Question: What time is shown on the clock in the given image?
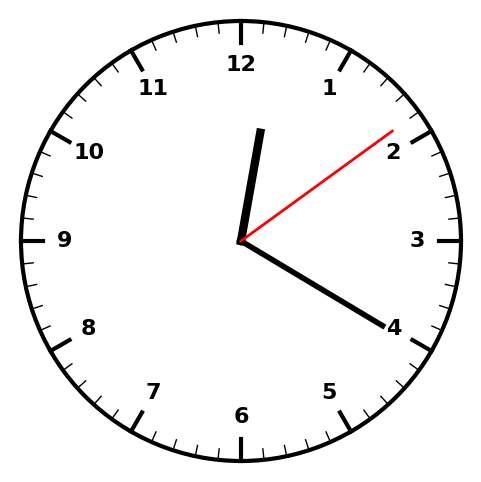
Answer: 12:20:09